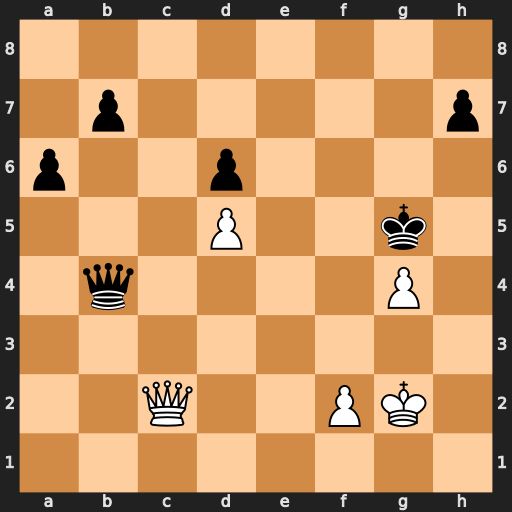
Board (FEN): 8/1p5p/p2p4/3P2k1/1q4P1/8/2Q2PK1/8
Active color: w
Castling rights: -
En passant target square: -
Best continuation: Qf5+ Kh6 Qf6#